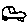
Label: car